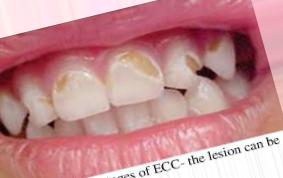
Condition: Caries